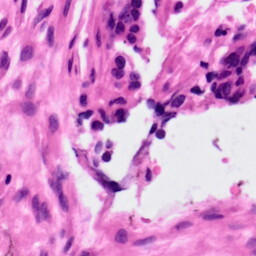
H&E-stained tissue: Ovarian